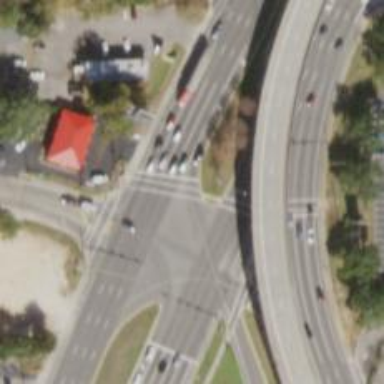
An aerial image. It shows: Trunk link highway.